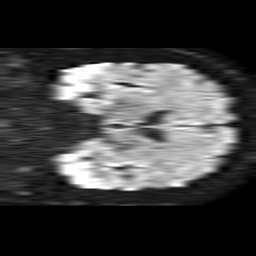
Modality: TRACE
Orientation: coronal
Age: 59
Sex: male
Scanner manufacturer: philips
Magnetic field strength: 1.5 T
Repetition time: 4.6 s
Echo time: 0.08631 s